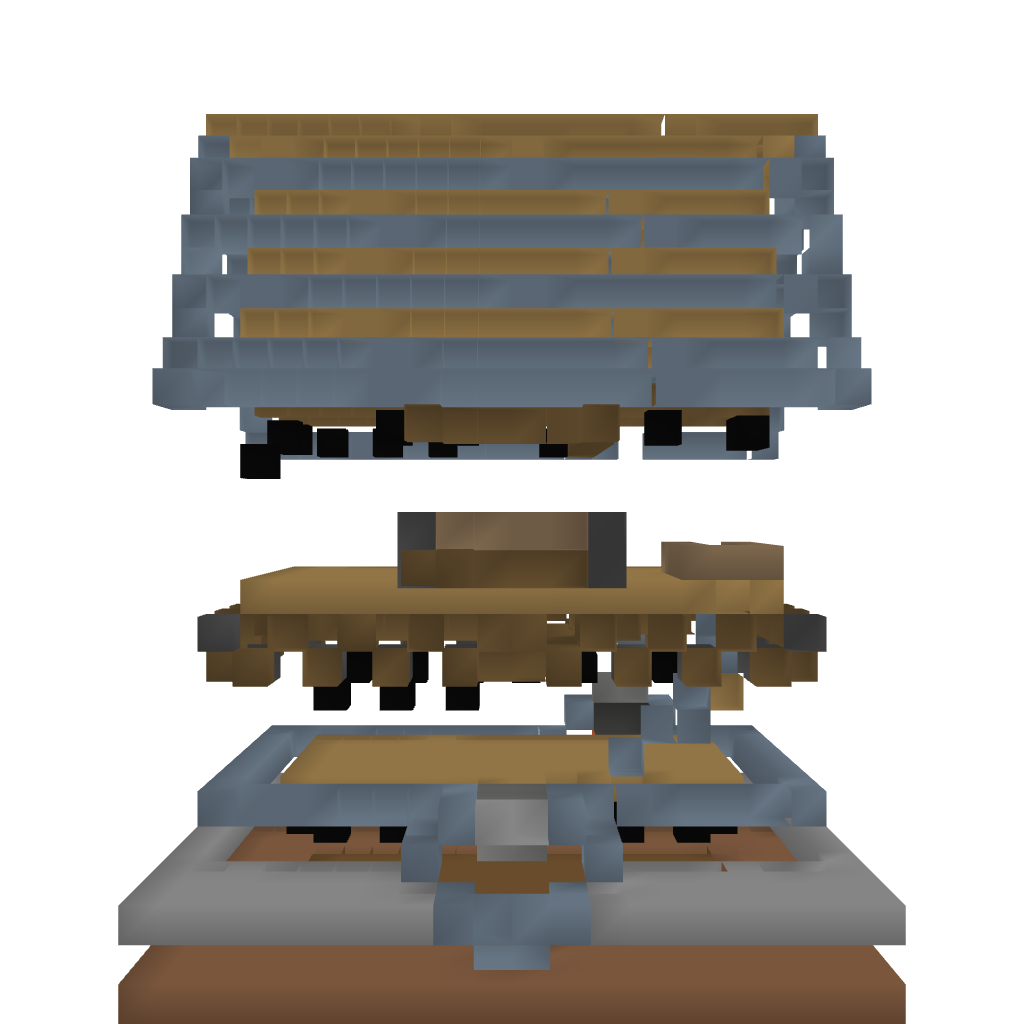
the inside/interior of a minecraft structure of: Robin's Medieval House